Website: bh-photo
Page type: account-selection
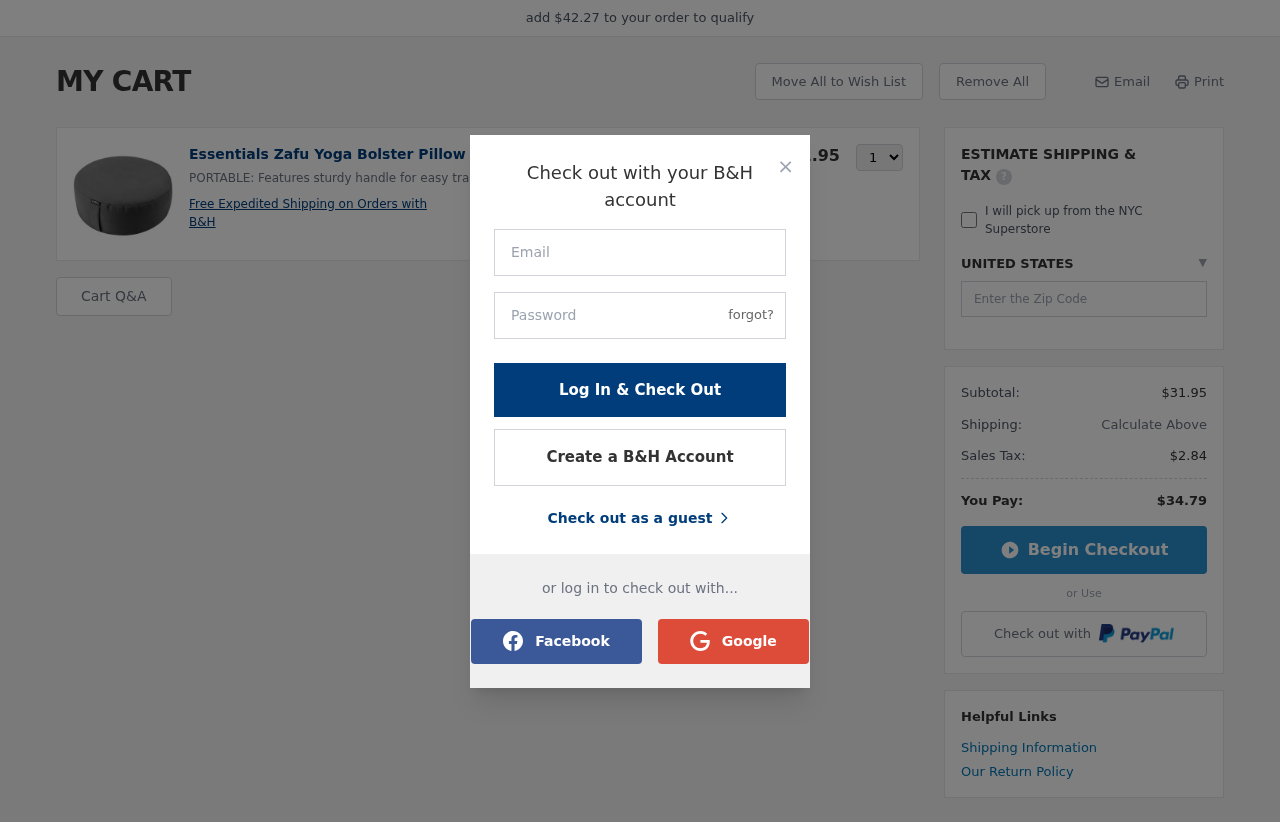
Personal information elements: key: PII_COUNTRY
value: UNITED STATES
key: PII_LOGIN_USERNAME
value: louis4407
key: PII_POSTCODE
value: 20939
Product elements: key: PRODUCT1_DESC
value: PORTABLE: Features sturdy handle for easy transport
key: PRODUCT1_NAME
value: Essentials Zafu Yoga Bolster Pillow (Grey)
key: PRODUCT1_PRICE
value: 31.95
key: PRODUCT1_QUANTITY
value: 1
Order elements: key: ORDER_SUBTOTAL
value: $31.95
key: ORDER_TAX
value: $2.84
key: ORDER_TOTAL
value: $34.79
Other elements: key: AMOUNT_TO_QUALIFY
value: $42.27